Question: Is there a shortcut to selecting all the components of a user-defined datatype/structure in SYBASE 10?
So if 'Resrv' is a field based on a user-defined datatype/structure, something like:
'''
SELECT Name, Resrv from AGC_AREAPARM
'''
(which doesn't work)
Note: 'SELECT Name, * from AGC_AREAPARM' doesn't work either.
What does work is specifying each child item, like:
'''
SELECT Name, Resrv.SysReqOper, Resrv.SysReqSpin from AGC_AREAPARM
'''
If anyone can give me the correct verbiage for the structure, that'd be great. I'm having a hard time finding it in the Sybase documentation.
Here's a pic of some of the 'sp_helptype' output, AGC_RESERVE is the type for the Resrv field:

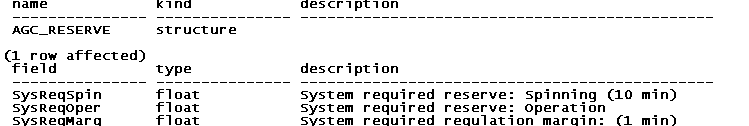
Answer: First, what you are seeing is definitely not something created via the 'Create Domain' or 'Create DataType' predicate. Per the documentation:
> > Domains are aliases for built-in data types, including precision and scale values where applicable. They improve convenience and encourage consistency in the database. *
Instead, my guess is that you are using is a Java class (which sp_helptype shows as a 'structure'). There is no mechanism using the Sybase SQL dialect to natively select all properties of a class. You must explicitly declare them in your Select statement:
'''
Select Name
, Resrv.SysRegOper
, Resrv.SysRegSpin
From Table
'''